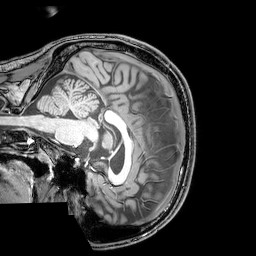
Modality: T1w
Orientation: sagittal
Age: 22
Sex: male
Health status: healthy
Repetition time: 0.081 s
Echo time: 0.037 s